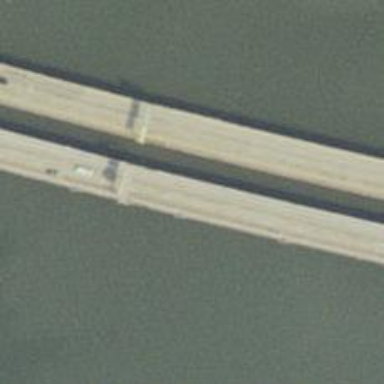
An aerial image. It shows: Motorway bridge.